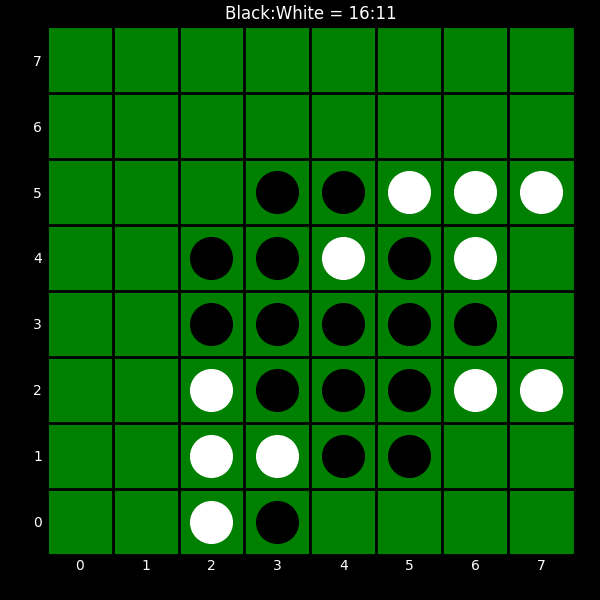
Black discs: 16
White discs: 11